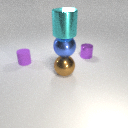
large brown metal sphere below large cyan metal cylinder